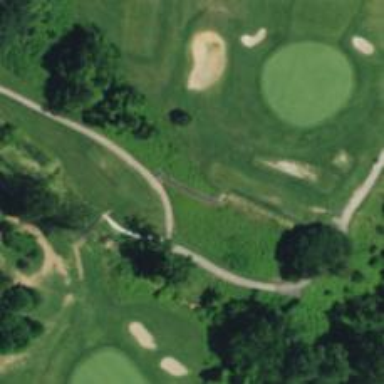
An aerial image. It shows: Service road used as golf cart path.